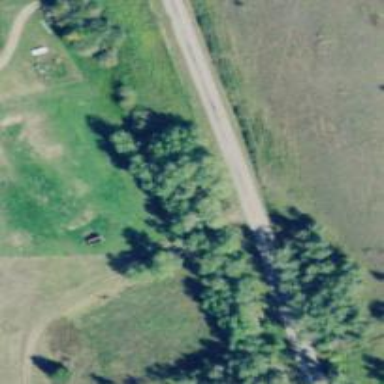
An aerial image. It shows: Culvert tunnel.